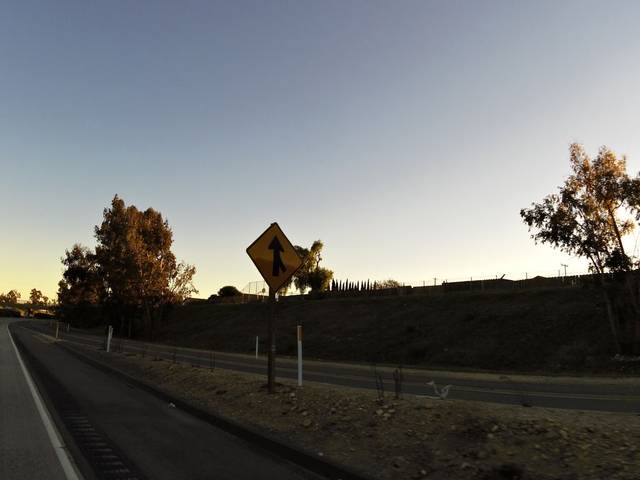
Region: United States
Coordinates: 36.323, -121.238